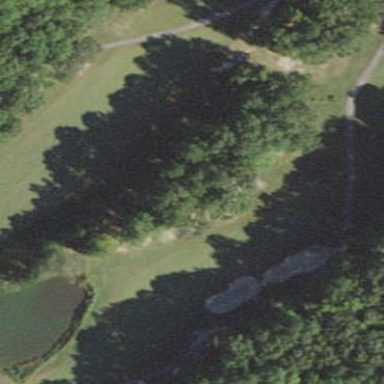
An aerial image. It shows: Area of rough grass used for golf.